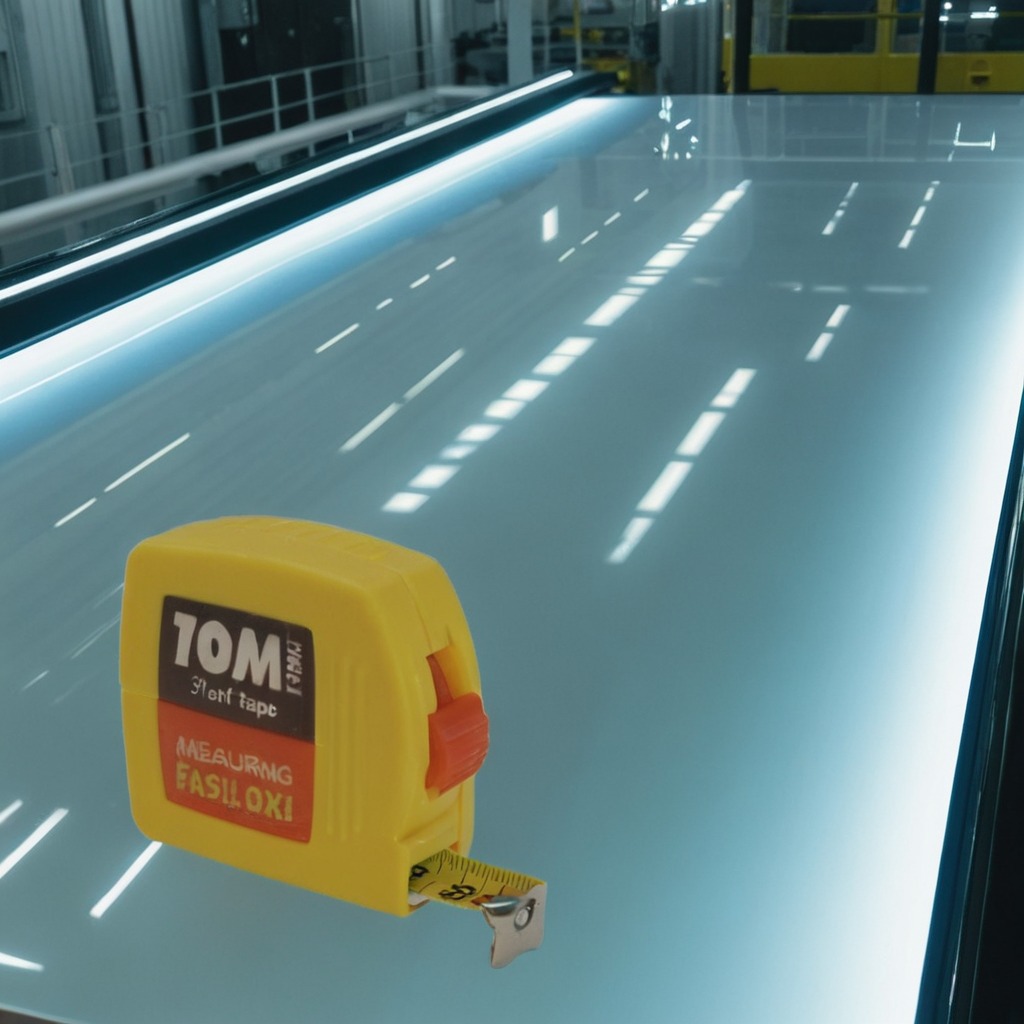
A measuring tape is lying on a high-gloss table in a ship maintenance bay industrial lighting.